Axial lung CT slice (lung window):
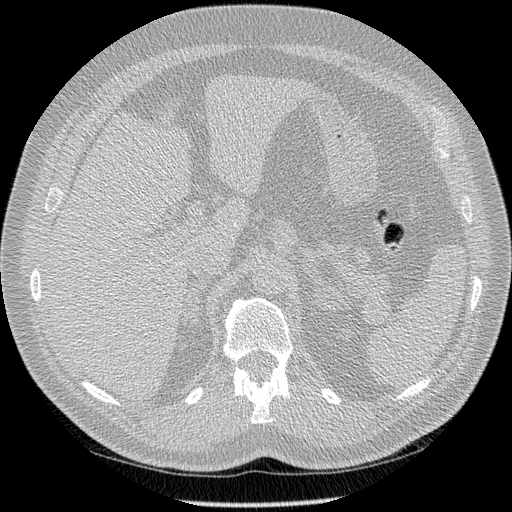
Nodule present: no